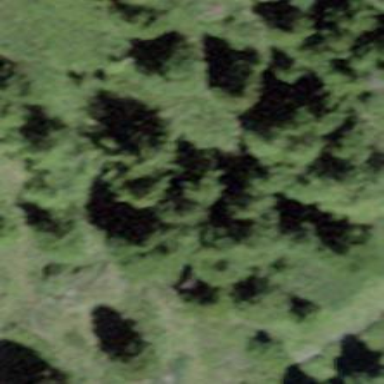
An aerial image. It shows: Forest area.